Question: Below are four text samples from four browsers.

You can see how the 'e' and 's' are a bit ragged on Chrome and Safari.
How can I set up anti-aliasing, or whatever it takes, to make the text the clearest possible is all browsers?
Thanks
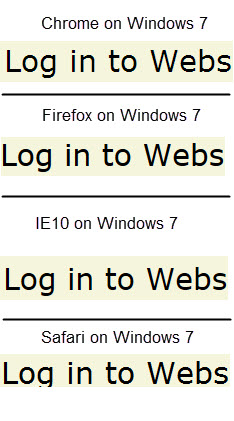
Answer: You can antialise text in css for chrome like this:
'''
body
{
-webkit-text-stroke: 1px transparent;
}
'''
Here is the link you can read more: <URL>